Question: Count the number of objects in the diagram.
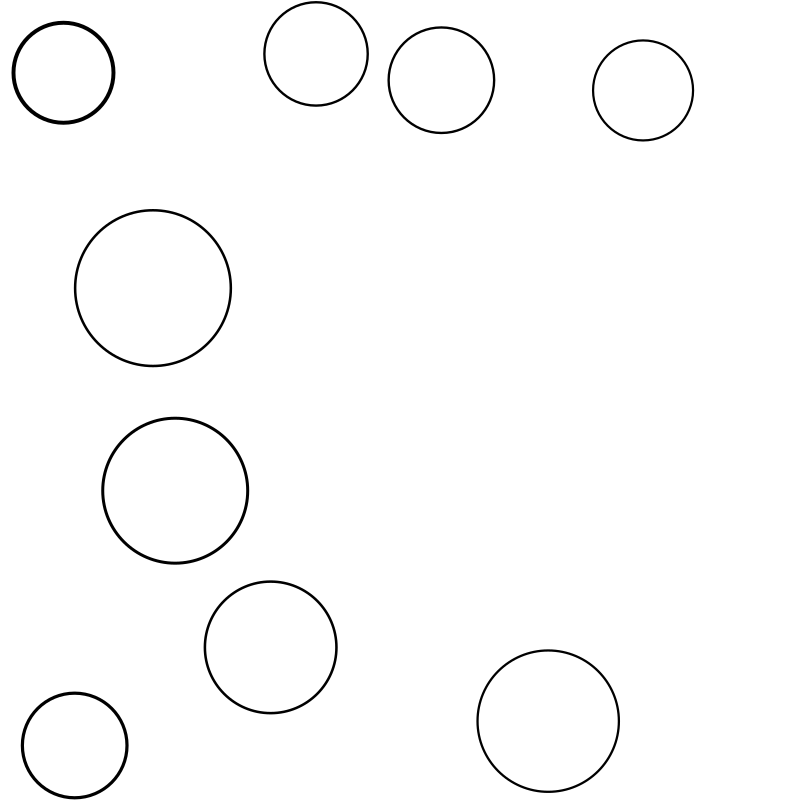
Answer: 9